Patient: sex M, age 64
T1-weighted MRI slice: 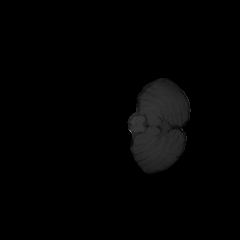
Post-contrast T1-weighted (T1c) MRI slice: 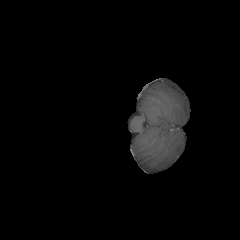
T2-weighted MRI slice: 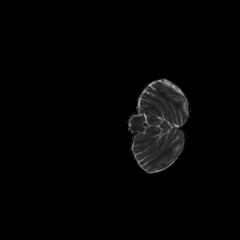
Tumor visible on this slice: no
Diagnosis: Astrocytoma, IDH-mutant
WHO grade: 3